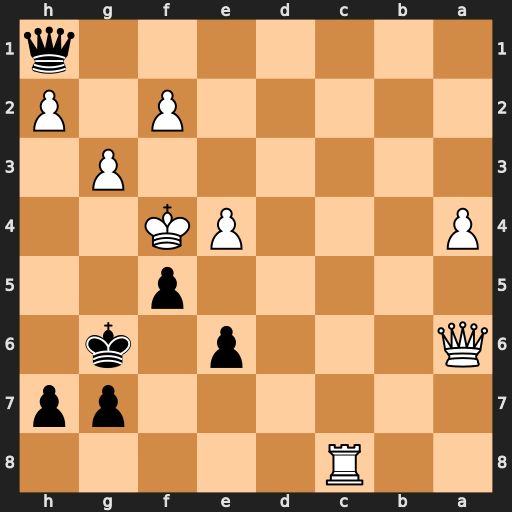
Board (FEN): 2R5/6pp/Q3p1k1/5p2/P3PK2/6P1/5P1P/7q
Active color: b
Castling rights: -
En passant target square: -
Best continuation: Qxe4#